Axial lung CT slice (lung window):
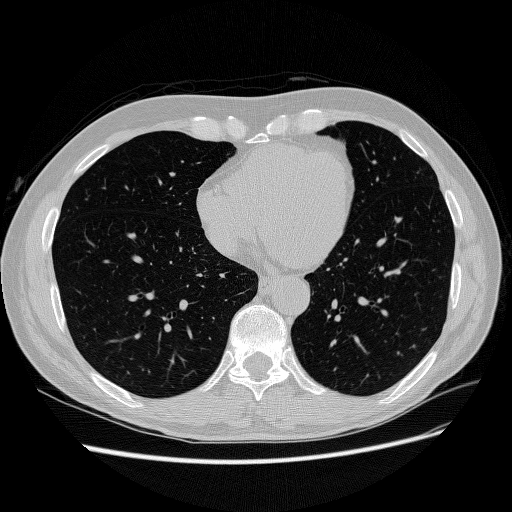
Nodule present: no